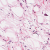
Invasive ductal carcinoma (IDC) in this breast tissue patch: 0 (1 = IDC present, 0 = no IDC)